Field crop: maize
Growth stage: 2
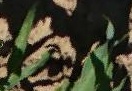
Species: maize